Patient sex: M
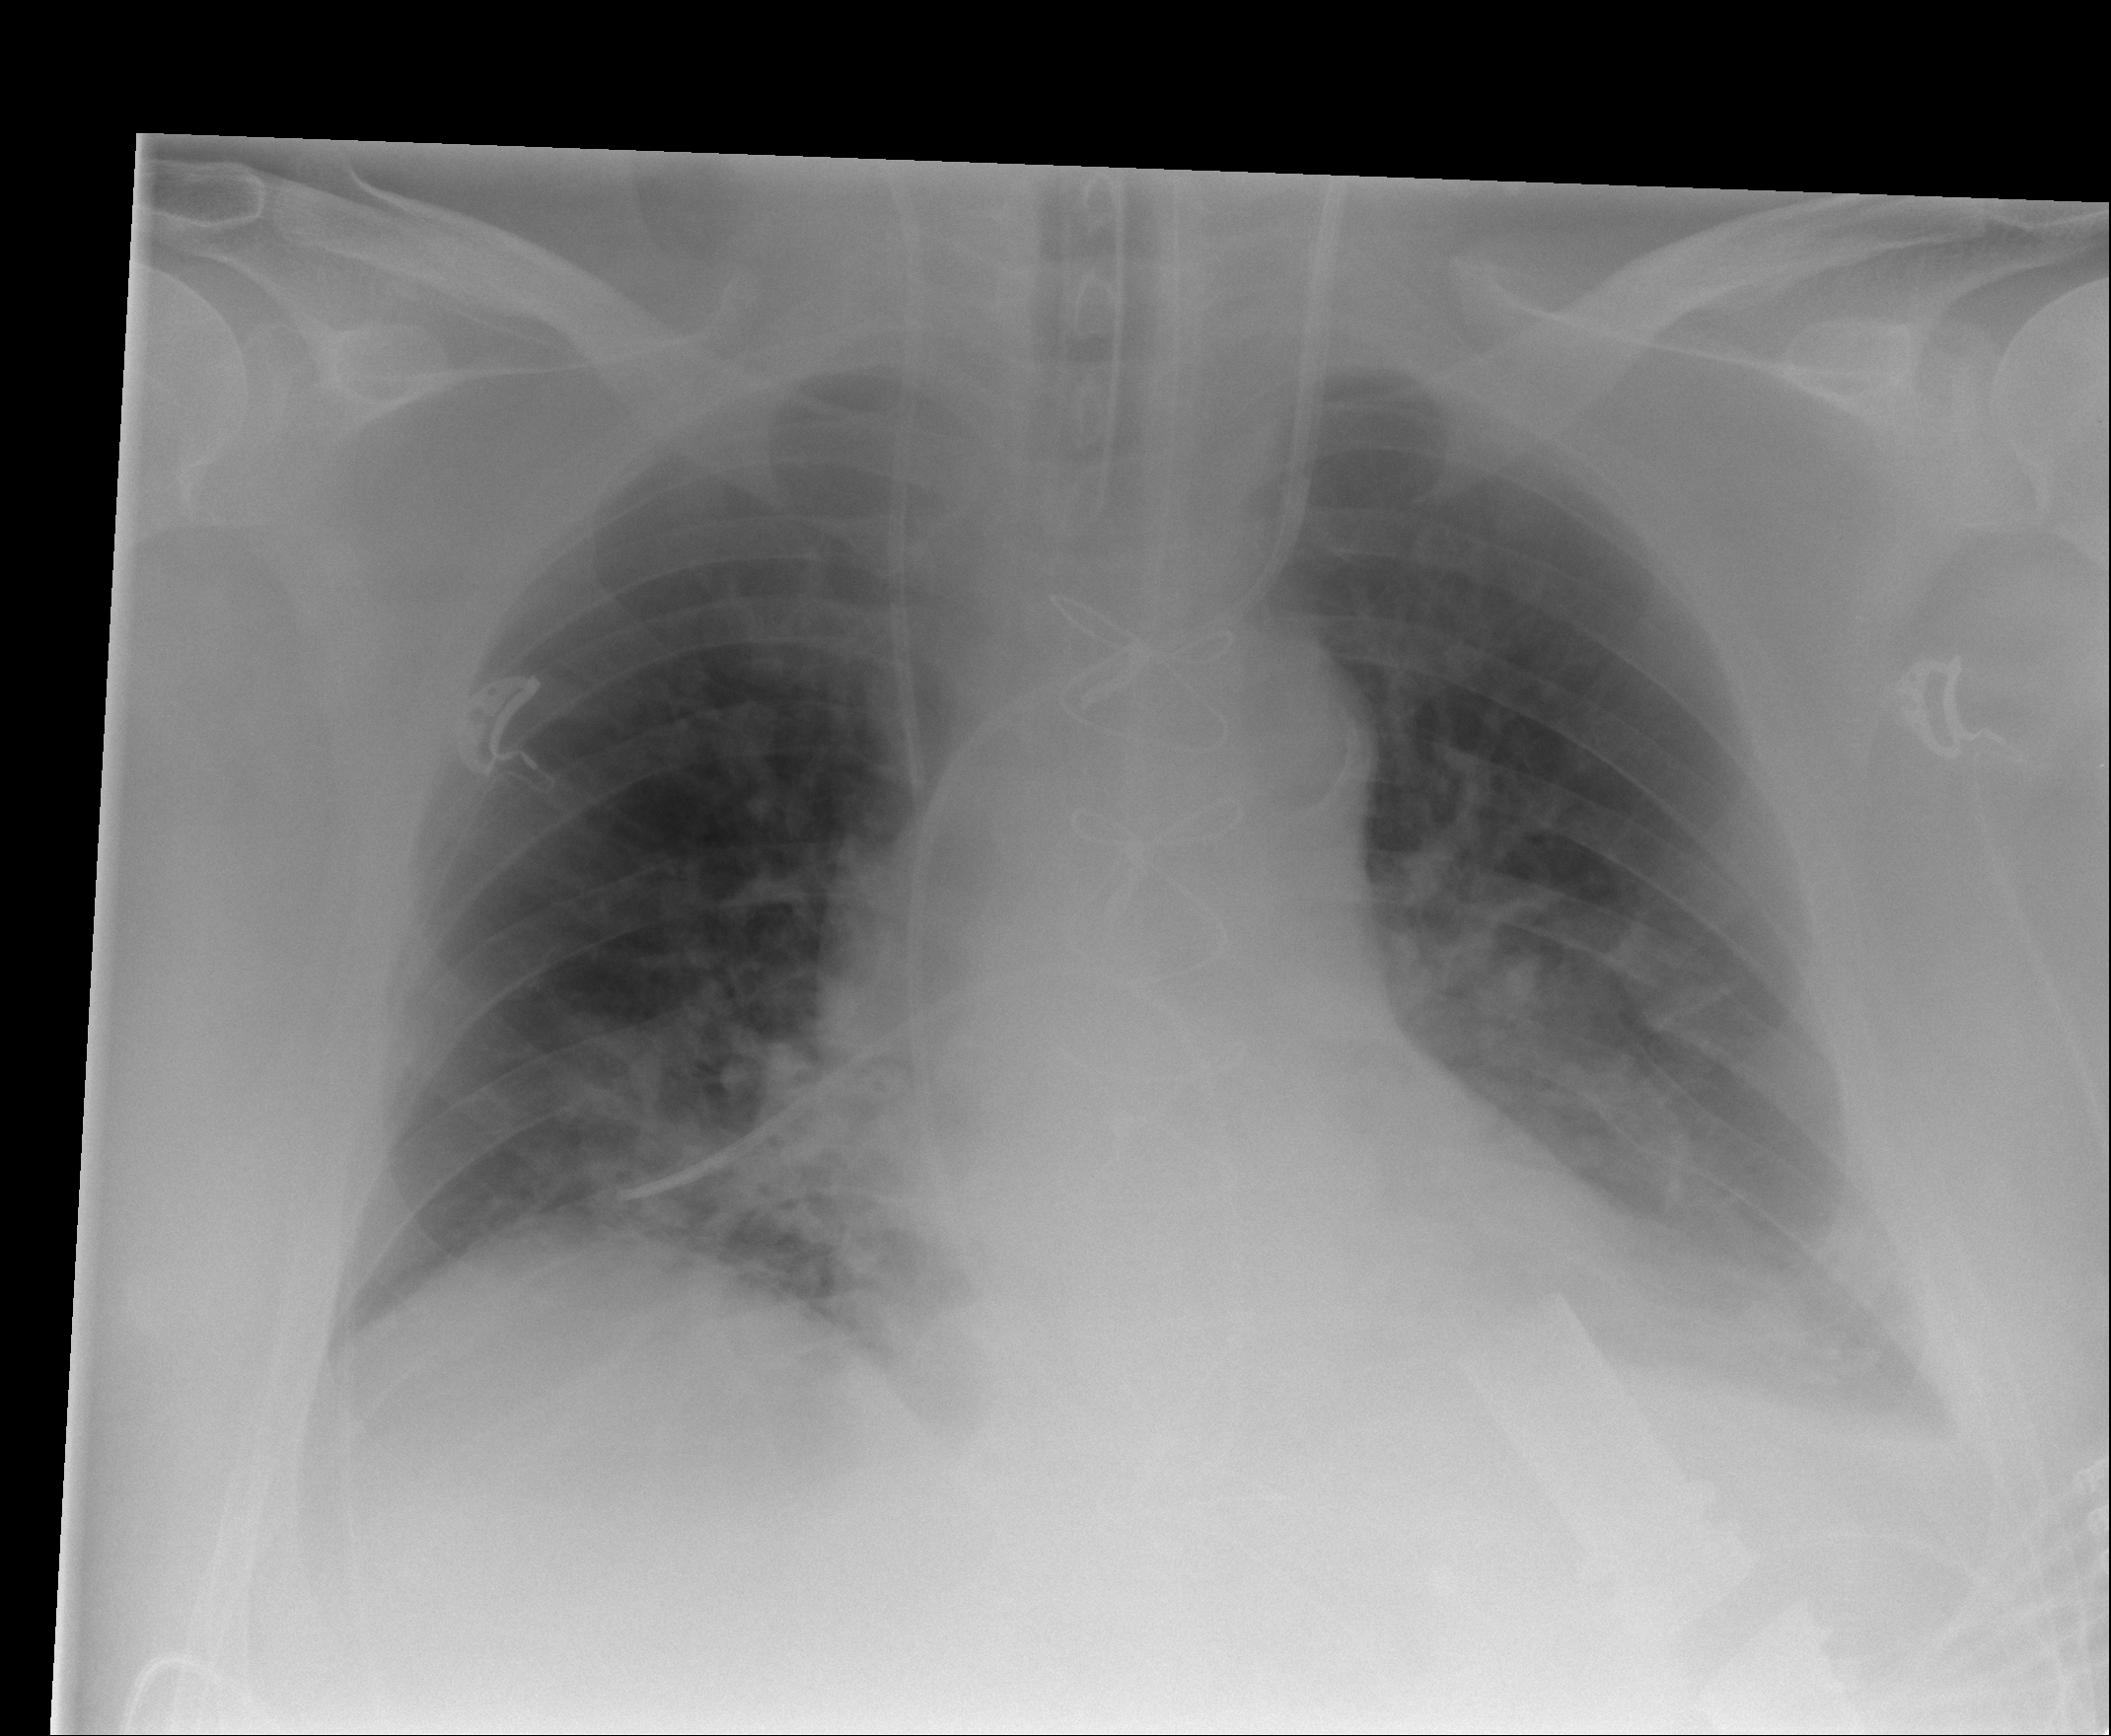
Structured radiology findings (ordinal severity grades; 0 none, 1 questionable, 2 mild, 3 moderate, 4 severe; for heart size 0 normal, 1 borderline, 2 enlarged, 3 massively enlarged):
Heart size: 1
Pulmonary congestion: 2
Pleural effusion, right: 0
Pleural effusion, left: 2
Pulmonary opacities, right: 2
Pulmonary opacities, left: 2
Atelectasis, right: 2
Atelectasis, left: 2